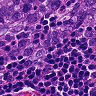
Metastatic tissue present: yes